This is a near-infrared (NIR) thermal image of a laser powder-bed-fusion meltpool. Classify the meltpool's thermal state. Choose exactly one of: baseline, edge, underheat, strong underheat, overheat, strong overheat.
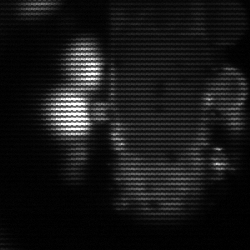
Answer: strong underheat